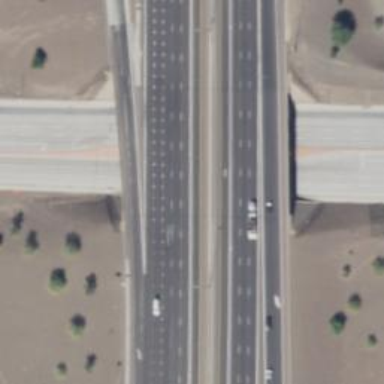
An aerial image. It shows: Motorway bridge with asphalt surface.